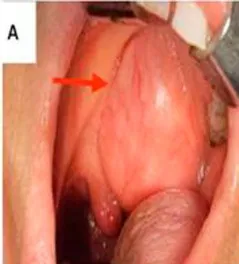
Pleomorphic adenoma of the palate. . A: Preoperative view: Exposure of the mass in the palate.
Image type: medical_photograph (other_medical_photograph)